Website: bh-photo
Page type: payment
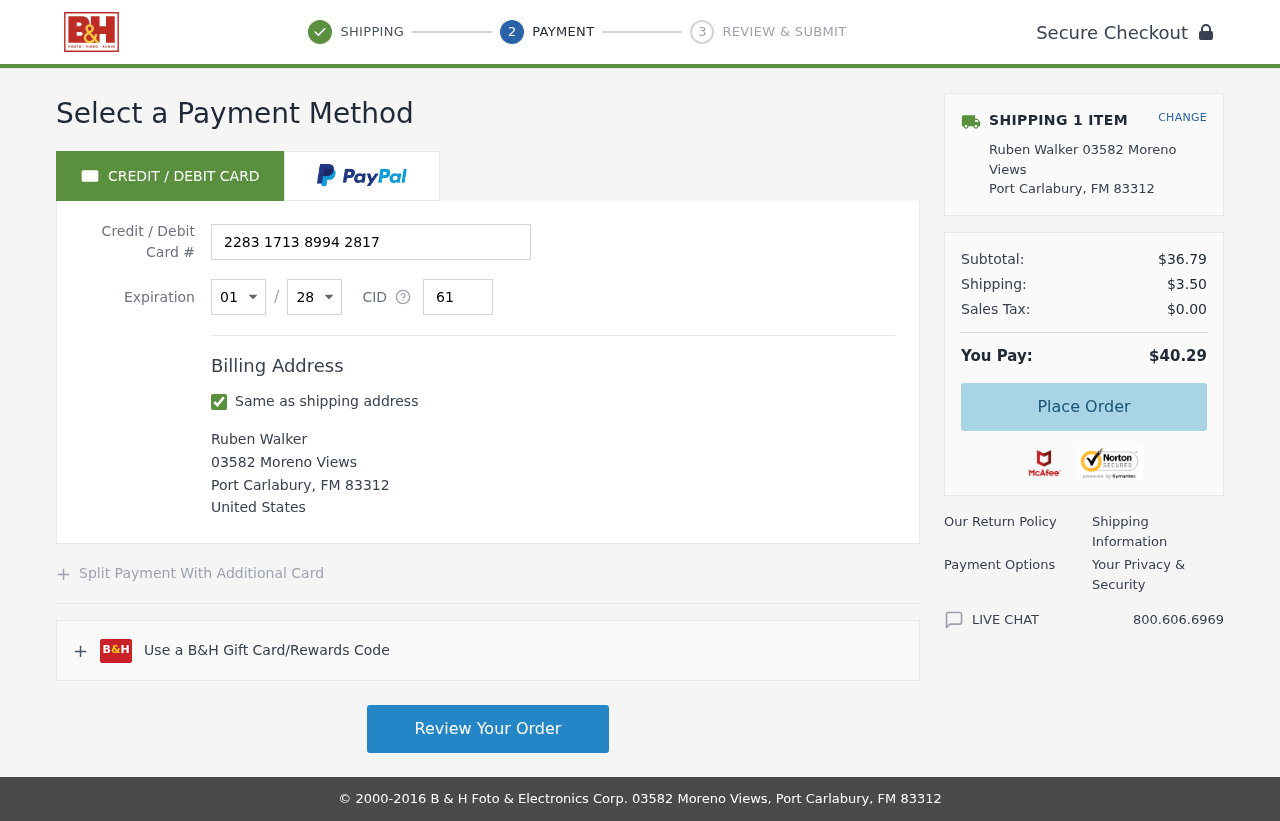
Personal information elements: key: PII_CARD_CVV
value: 613
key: PII_CARD_EXPIRY_MONTH
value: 01
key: PII_CARD_EXPIRY_YEAR
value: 28
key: PII_CARD_NUMBER
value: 2283 1713 8994 2817
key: PII_CITY
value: Port Carlabury
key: PII_COUNTRY
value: United States
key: PII_FULLNAME
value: Ruben Walker
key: PII_POSTCODE
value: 83312
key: PII_STATE_ABBR
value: FM
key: PII_STREET
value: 03582 Moreno Views
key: PII_FULLNAME2
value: Ruben Walker
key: PII_CITY2
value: Port Carlabury
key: PII_STATE_ABBR2
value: FM
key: PII_POSTCODE_FULL
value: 83312
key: PII_POSTCODE_NUMERIC
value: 83312
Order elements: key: ORDER_NUM_ITEMS
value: SHIPPING 1 ITEM
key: ORDER_SUBTOTAL
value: $36.79
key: ORDER_SHIPPING_COST
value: $3.50
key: ORDER_TAX
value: $0.00
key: ORDER_TOTAL
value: $40.29